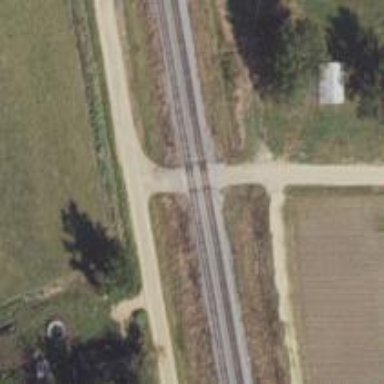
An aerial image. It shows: Railway track.